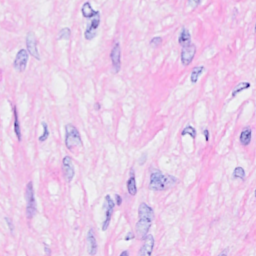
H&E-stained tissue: Breast